Question: I have something like this:

In each E cell, I would like to return the D number of that row, as long as certain conditions are fulfiled, with the preffix $ if C2=$, and suffix EUR if C2=EUR.
I have this but it's not working at all (despite it is wrong, it probably can help you understand what I need):
'''
=IF(A2="","",IFS(if(C2="$",OR(B2="Buy",B2="Sell"),"$"&D2,if(C2="EUR",OR(B2="Buy",B2="Sell"),D2&"EUR"))))
'''
I'm sorry if I just posted something really awful, I tried...
Thanks!
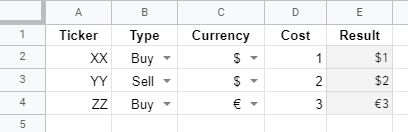
Answer: For cell E2 you can use:
'''
=IF(AND(A2<>"",OR(B2="Buy",B2="Sell")),SWITCH(C2,"$",C2&D2,"EUR",D2&C2,""),"")
'''
And drag / copy-paste the formula to the remaining rows:
<URL>